Question:
in v4.fragment, i set 'setHasOptionsMenu(true);' and then in 'onCreateOptionsMenu' i set 'inflater.inflate(R.menu.menu_fragment, menu);', everything is ok until i switch language.
when the app is running, and i press home-key, open setting, change locale language, select my running app from recently app list, the option menu in actionbar will increase duplicate menuitem, what's happen?
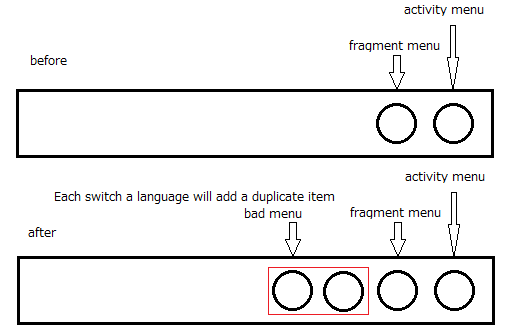
Answer: Gemini, I know it is late and you most probably have the answer already. The easiest way to fix this issue is to just add menu.clear();
'''
public void onPrepareOptionsMenu(Menu menu) {
MenuInflater inflater = new MenuInflater(getActivity().getApplicationContext());
menu.clear();
super.onPrepareOptionsMenu(menu);
inflater.inflate(R.menu.myMenu, menu);
}
'''